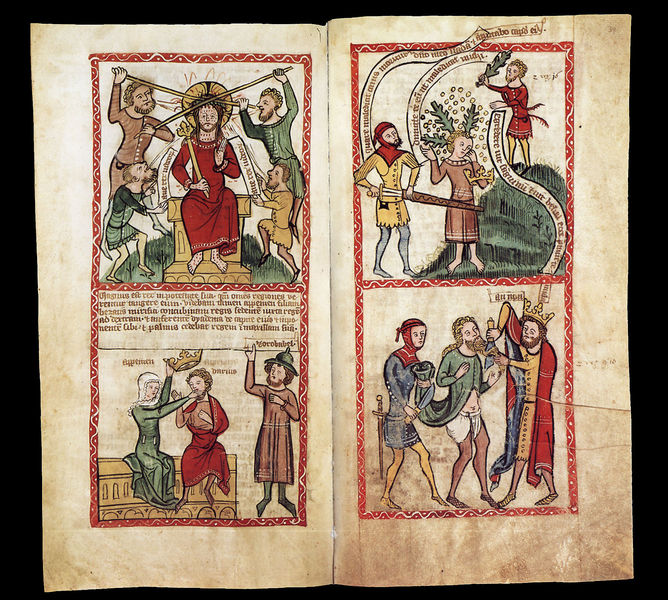
Titel: Heilsspiegel
Schlagwörter: berg, gott, grün, frau, zeichnung, rot, wiese, bart, zweige, adel, krone, schrift, könig, truhe, scheren, buch, religion, seite, schwert, text, buchstaben, helm, heiligenschein, nimbus, christus, jesus, kreuzigung, wunden, unterhose, mittelalter, dornen, krönung, abschneiden, dornenkranz, latein, königreich, buchmalerei, male, eichel, regieren, spruchbänder, schruft